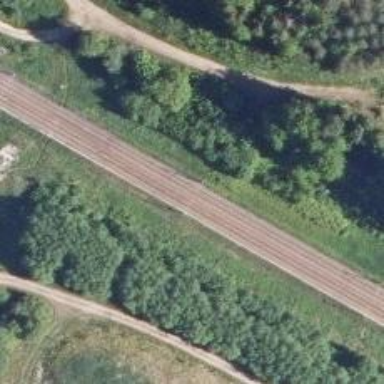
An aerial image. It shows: Railway with continuous electrified contact line.